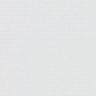
Metastatic tissue present: no